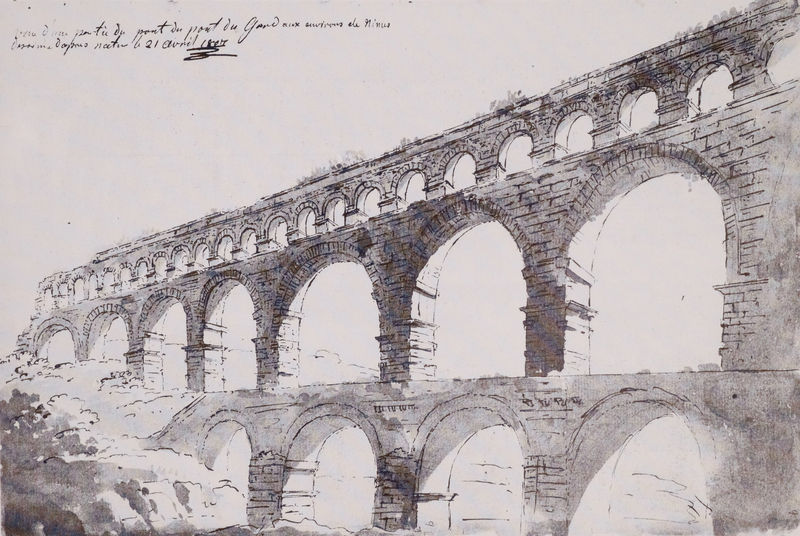
Titel: Skizze des Pont du Gard
Künstler: Carl von Fischer
Standort: München
Institution: Architektursammlung der TU
Schlagwörter: baum, feder, felsen, schatten, wasser, weiß, aquarell, fluss, see, ausschnitt, fenster, frankreich, grau, licht, pfeiler, schwarz, skizze, stützen, säulen, zeichnung, gras, architektur, stein, steine, brücke, brüstung, büsche, sträucher, pflanzen, tal, wald, schrift, bogen, italien, vedute, studie, datierung, mauer, ziegel, grafik, graphik, klein, signiert, rundbogen, böschung, arch, arches, architecture, white, black, old, wall, fein, bögen, laviert, tusche, ruine, stütze, antike, provence, kohle, grs, mauerwerk, groß, druck, überschrift, aquatinta, arkaden, rom, kapitell, gemäuer, römer, schattiert, quader, antik, rocks, roman, stone, rundbögen, hill, water, trees, aquädukt, viadukt, light, river, drawing, shadow, line, outline, sketch, writing, lavierung, lift, monument, römisch, bridge, aquadukt, pont, wasserleitung, rekonstruktion, backsteine, bauwerk, ancient, dreigeschossig, schreibschrift, aqueduc, aquedukt, doppelbogen, froschperspektive, gouache, nimes, pont du gard, remoulins, römische, zweigeschossig, arc, history, rome, beischrift, ink, schirft, brick, bricks, bridges, watercolor, watercolour, art, staffelung, lines, leitung, brush, travel, wash, pillar, aquaduct, arcs, brückenbau, text, dreistufig, high, römische antike, past, gard, aqueduct, pillars, staffeulung, tunnel, du gard, handwriting, 1877, vintage, pass, aqueducts, marcade, le pont du gard, wasserelitung, witing, tusche mit wasser